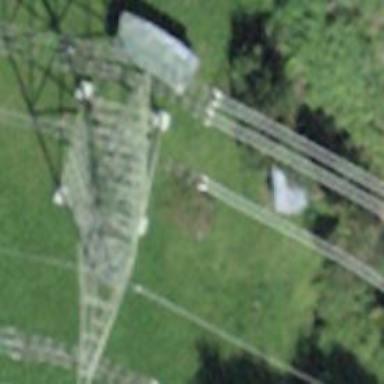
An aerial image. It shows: Towering power structure.